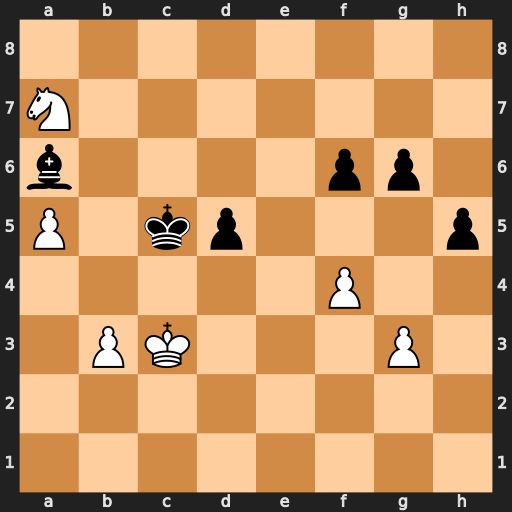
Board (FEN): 8/N7/b4pp1/P1kp3p/5P2/1PK3P1/8/8
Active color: w
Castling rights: -
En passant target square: -
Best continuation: b4+ Kd6 b5